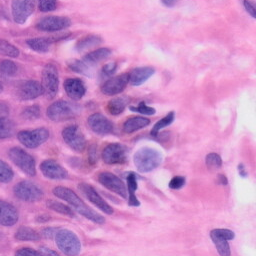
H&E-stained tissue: Skin